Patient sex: F
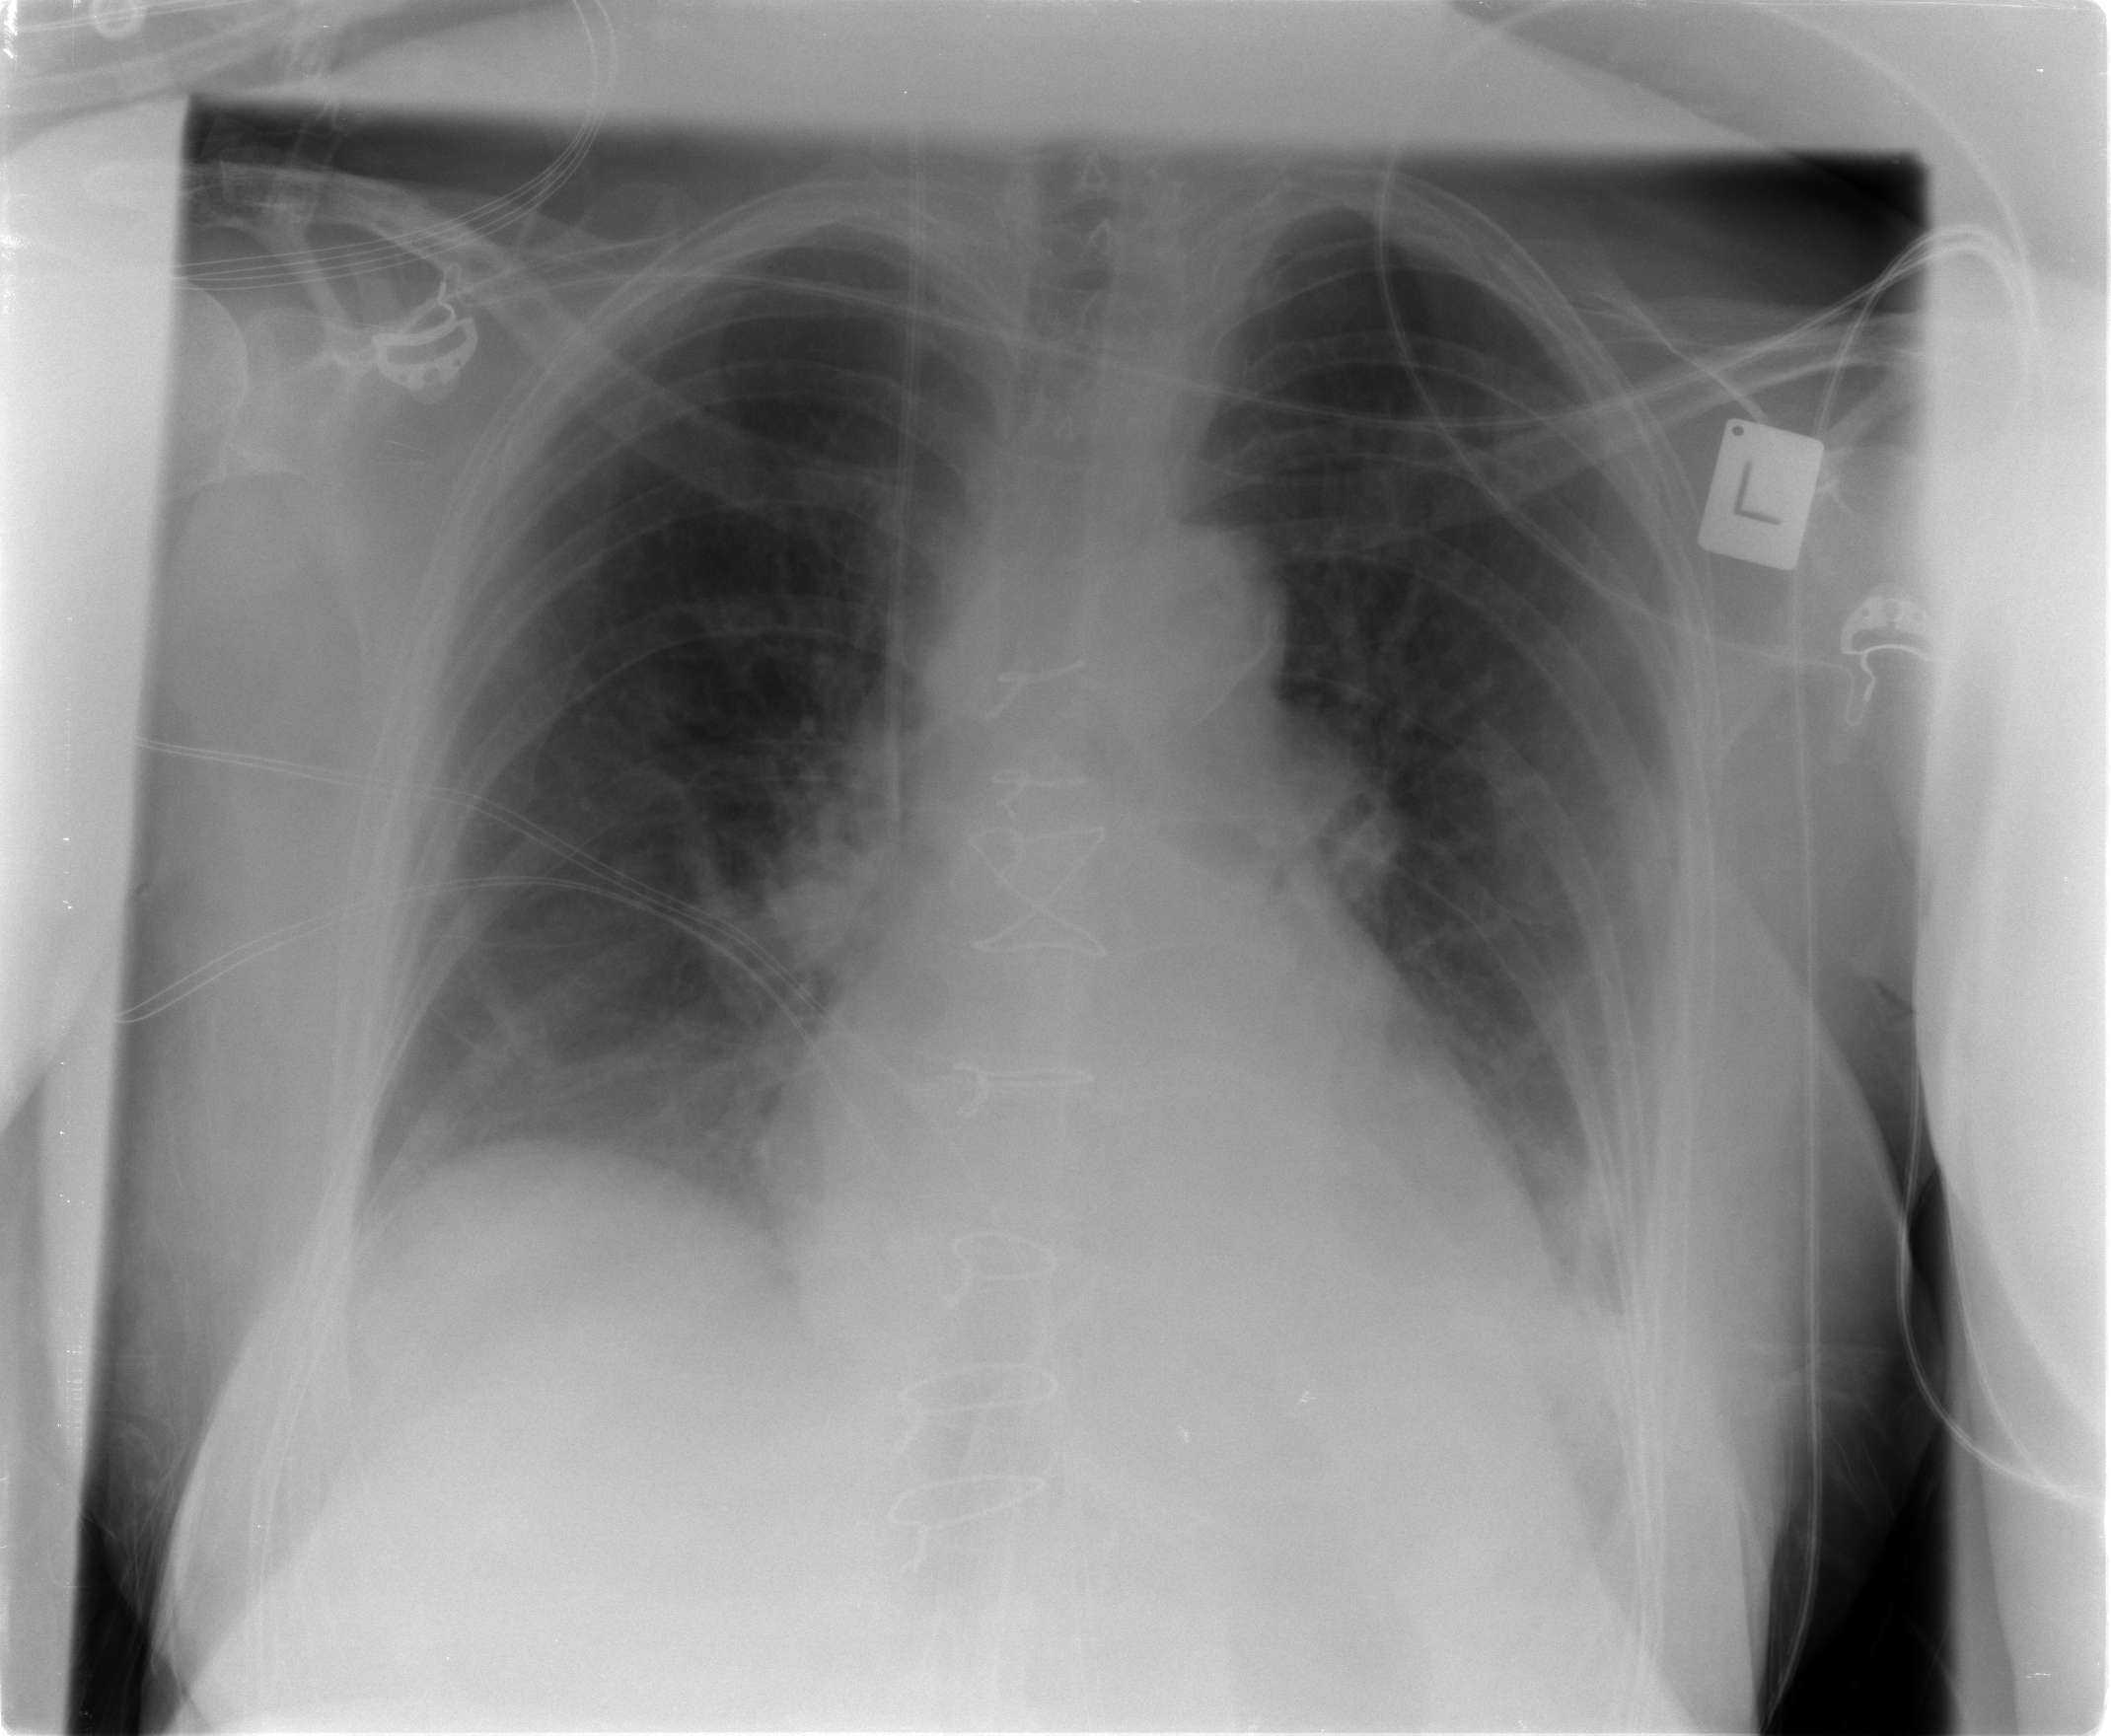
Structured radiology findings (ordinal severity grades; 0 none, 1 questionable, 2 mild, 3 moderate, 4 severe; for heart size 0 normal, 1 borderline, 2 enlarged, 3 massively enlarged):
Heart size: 0
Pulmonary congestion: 2
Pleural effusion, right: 2
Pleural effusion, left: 2
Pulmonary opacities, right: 0
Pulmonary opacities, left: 0
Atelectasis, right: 2
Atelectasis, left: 2